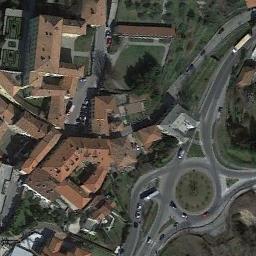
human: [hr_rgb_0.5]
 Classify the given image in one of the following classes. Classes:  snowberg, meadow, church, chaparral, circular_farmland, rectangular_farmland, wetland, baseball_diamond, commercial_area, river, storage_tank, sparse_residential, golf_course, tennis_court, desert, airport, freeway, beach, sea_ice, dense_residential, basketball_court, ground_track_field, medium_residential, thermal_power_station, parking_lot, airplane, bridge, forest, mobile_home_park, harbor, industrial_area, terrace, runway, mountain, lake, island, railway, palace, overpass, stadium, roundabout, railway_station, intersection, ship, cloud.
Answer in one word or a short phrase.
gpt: roundabout